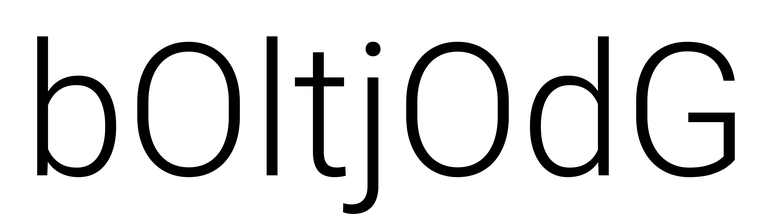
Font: Roboto_Light